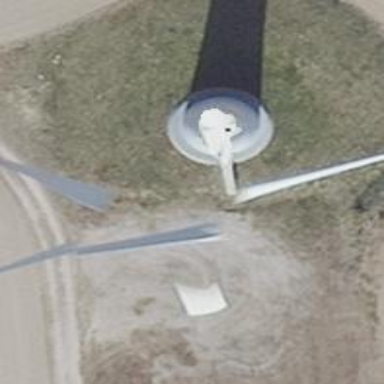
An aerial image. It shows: Wind generator powered by horizontal-axis wind turbine.